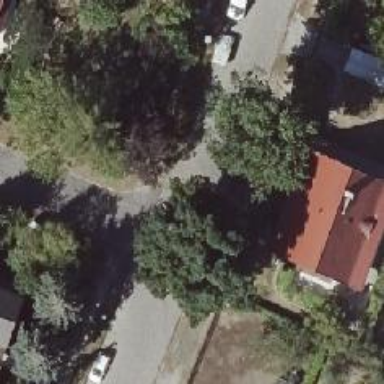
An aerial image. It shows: Residential road with separate sidewalks on both sides.